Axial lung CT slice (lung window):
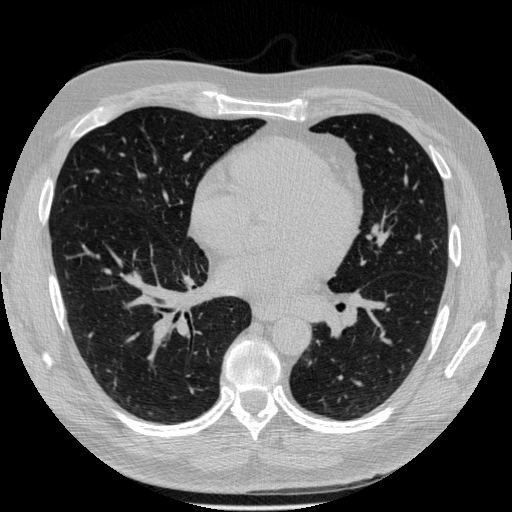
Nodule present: no